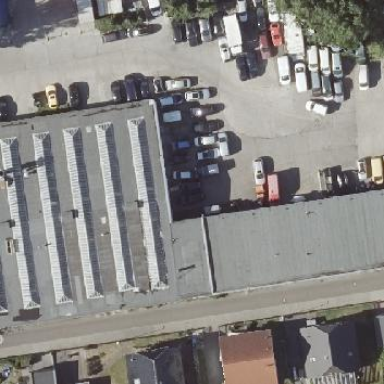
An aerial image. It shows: Commercial building with gabled roof.